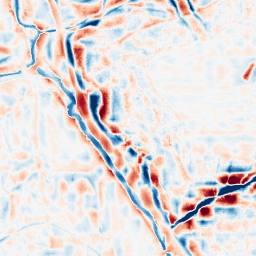
Category: wavelet
Decomposition family: wavelet_reverse_biorthogonal
Decomposition parameters: wavelet: rbio5.5
level: 4
Upsampling method: regularized
Upsampling parameters: scale: 2
lambda_reg: 0.01
Upsampling scale: 2